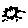
Label: sun